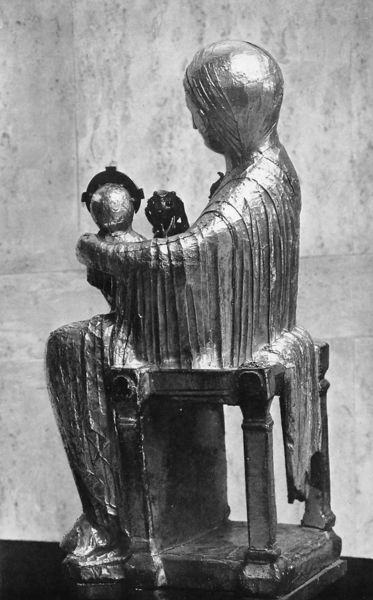
Titel: Essener Madonna
Standort: Essen, Münster (EU - D - NRW)
Schlagwörter: dunkel, kopf, umhang, weiß, sitzen, frau, grau, hell, holz, schwarz, stuhl, schleier, tuch, falten, silber, möbel, figur, gewand, gold, tücher, kind, mutter, gotik, skulptur, statue, beine, baby, hocker, essen, glanz, metall, bronze, plastik, foto, fotografie, schwarzweiß, kugel, heiligenschein, christus, jesus, mittelalter, heilig, maria, madonna, mittelalterlich, staue, blattgold, christuskind, folie, folienstreifen